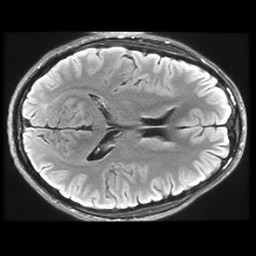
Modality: FLAIR
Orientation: axial
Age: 22
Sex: male
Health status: healthy
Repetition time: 12 s
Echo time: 0.09782 s